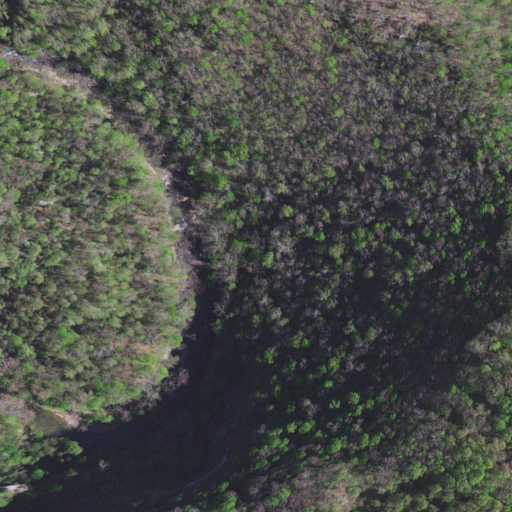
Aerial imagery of cliff(s) in Virginia named Pinnacle containing deciduous forest, evergreen forest, mixed forest, and open water